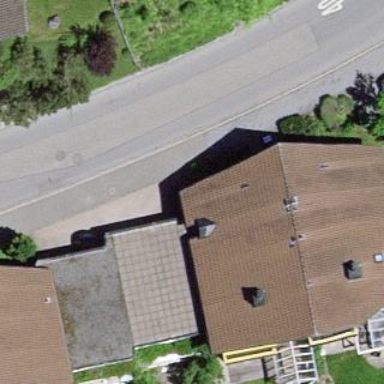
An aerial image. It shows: Garage building.